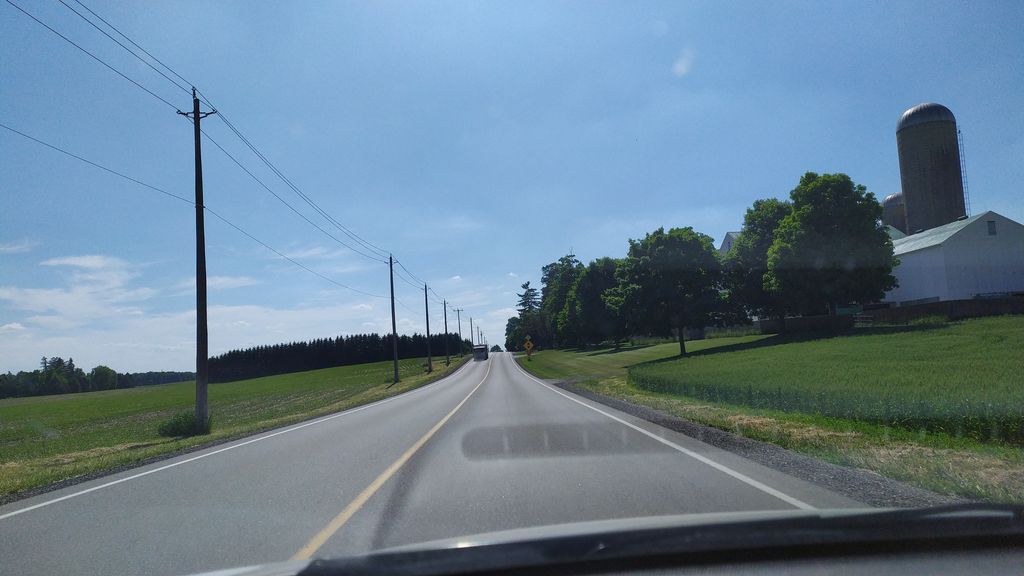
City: kitchener-waterloo